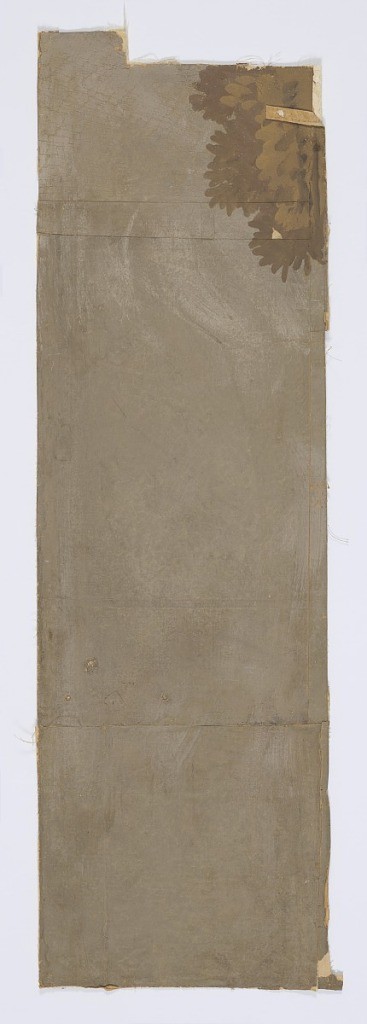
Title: "Vues d'Italie" [Bay of Naples]
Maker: Dufour et Leroy
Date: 1815–20
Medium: Block-printed, mounted on muslin
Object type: Scenic
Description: In sepia tones. Upper portion of scenic panel. Section of tree top in lower left corner.